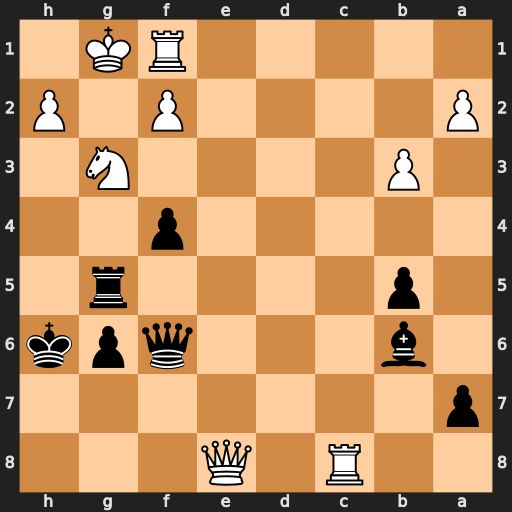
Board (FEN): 2R1Q3/p7/1b3qpk/1p4r1/5p2/1P4N1/P4P1P/5RK1
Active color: b
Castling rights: -
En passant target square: -
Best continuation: fxg3 Qh8+ Qxh8 Rxh8+ Kg7 hxg3 Kxh8